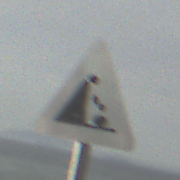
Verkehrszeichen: SteinschlagLinks
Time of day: MorningAfternoon
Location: Outdoor (Suburban)
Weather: PartlyCloudy
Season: NotSpecified
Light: Natural